Question: Situation:
I'm developing a package for .
The problem:
- -
Here's my controller
'''
class PcShooterChShowSomeThingsBlockController extends Concrete5_Controller_Block_Content {
protected $btName = "Show Some Things";
protected $btTable = 'btPcShooterChShowSomeThings';
protected $btInterfaceWidth = 500;
protected $btInterfaceHeight = 400;
protected $btWrapperClass = 'ccm-ui';
//...
public $pkgHandle = 'pc_shooter_ch_show_some_things';
//...
/**
* --------------- Overrides ----------------------
*/
public function delete() {
$db = Loader::db();
//Log::addEntry('DELETE FROM ' . $this->btTable . ' WHERE bID = ' . $this->bID);
$db->Execute('DELETE FROM ' . $this->btTable . ' WHERE bID = ' . $this->bID);
parent::delete();
}
}
'''
The block itself works well, the package too. It isn't My first package at all, also I develop block/packages as recommended by C5.
I start thinking, its a bug, but before I post something on C5, I'm interested to hear from other C5 developers...
In the forum of C5 it says, that overriding the 'Concrete5_Controller_Block_Content''s delete-method helps.
Also I tried to call the 'parent::delete();' at the beginnig instead of the end, but no difference.
The parents delete method from the 'Concrete5_Library_BlockController':
'''
/**
* Automatically run when a block is deleted. This removes the special data
* from the block's specific database table. If a block needs to do more
* than this this method should be overridden.
* @return $void
*/
public function delete() {
if ($this->bID > 0) {
if ($this->btTable) {
$ni = new BlockRecord($this->btTable);
$ni->bID = $this->bID;
$ni->Load('bID=' . $this->bID);
$ni->delete();
}
}
}
'''
Cache settings print screen

And, maybe it helps, the 'db.xml'
'''
<?xml version="1.0"?>
<schema version="0.3">
<table name="btPcShooterChShowSomeThings">
<field name="bID" type="I">
<key />
<unsigned />
</field>
<field name="desc_true" type="I2">
</field>
<field name="block_css_style" type="C" size="255">
</field>
<field name="block_css_id" type="C" size="255">
</field>
<field name="block_css_class" type="C" size="255">
</field>
<field name="title_css_class" type="C" size="255">
</field>
<field name="desc_css_class" type="C" size="255">
</field>
</table>
</schema>
'''
If you need any further infos or code, just tell me. I'd be glad to get some tips on this.
A uninstall/install of the package does not help neither.
-
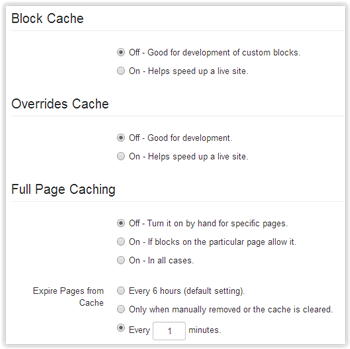
Answer: So finally, I've got an answer from a developer of the C5-team:
> Not a bug. Blocks still store their data so that they can be
reinstated in case a previous version of a page gets approved and
rolled back to. Block's will only call BlockController::delete() when
they no longer need to keep their data around.
For other C5 developers:
Go to Dashboard > System & Settings > Automated Jobs (under "Optimization") and run the job:
"Remove Old Page Versions"
The child's (or parent's) delete method is firing.
The block is deleted.
Thx to <URL> from the C5-Team!